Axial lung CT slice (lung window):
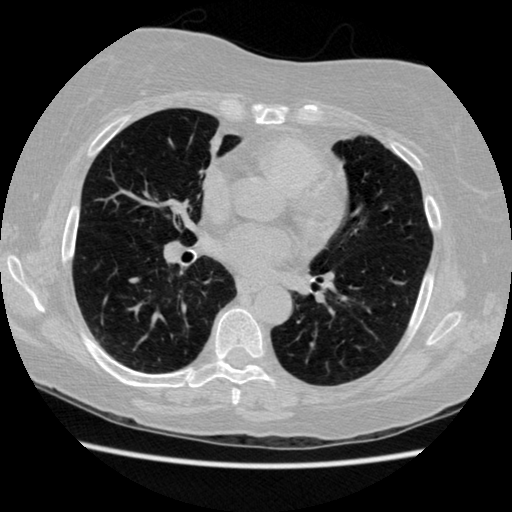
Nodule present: no